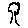
Label: tree